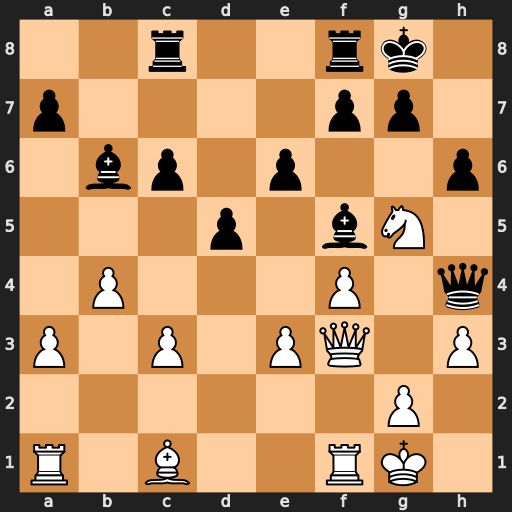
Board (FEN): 2r2rk1/p4pp1/1bp1p2p/3p1bN1/1P3P1q/P1P1PQ1P/6P1/R1B2RK1
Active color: w
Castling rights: -
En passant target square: -
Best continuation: g3 Be4 gxh4 Bxf3 Nxf3